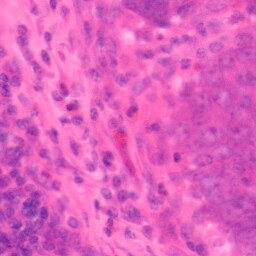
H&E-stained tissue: Colon